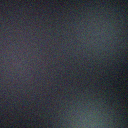
Screen state: off